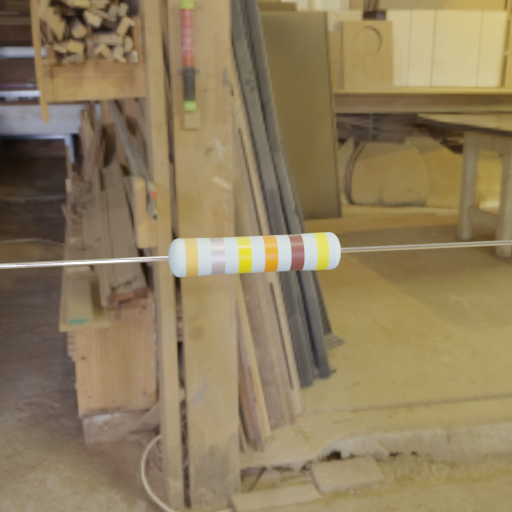
Resistor colour bands (in order): gold, silver, yellow, orange, brown, yellow